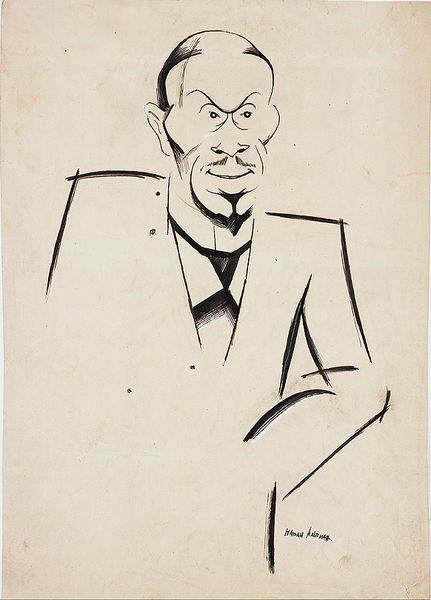
Titel: Portrait of a Man
Künstler: Natan Isaevich Al'tman
Standort: Amherst (Massachusetts, USA)
Institution: Mead Art Museum, Amherst College
Schlagwörter: white, arm, black, face, hair, modern, nose, old, portrait, hand, man, boat, ear, head, eyes, male, suit, drawing, bust, brow, chin, coat, mouth, caricature, cartoon, graphic, line, sketch, beard, jacket, pen, smile, tie, abstract, person, human, mann, cheeks, ink, signature, bald, ears, pocket, pencil, bart, porträt, eye, lines, monkey, shoulders, asian, eyebrows, papier, druck, contrast, forehead, shirt, evil, goatee, angry, mustache, moustache, alt, anzug, incomplete, grin, smirk, krawatte, blakc, bear, brows, charicature, signed, n, post-modern, cheekbones, tusche, drawn, mean, unhappy, tinte, wuit, missing hand, missing body, goutee